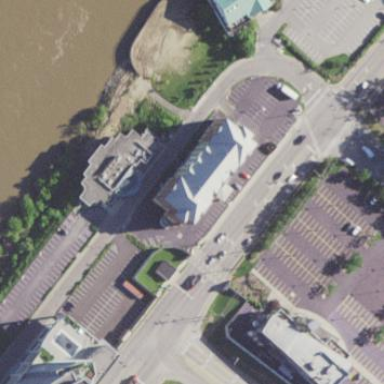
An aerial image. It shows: Hotel building.